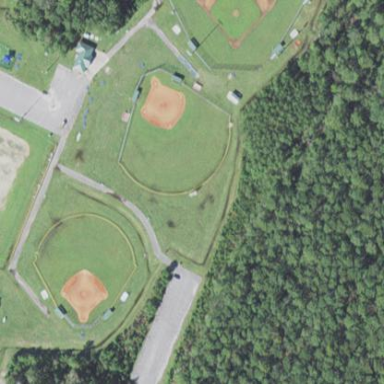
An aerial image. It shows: Baseball pitch for leisure and sports activities.